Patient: sex F, age 48
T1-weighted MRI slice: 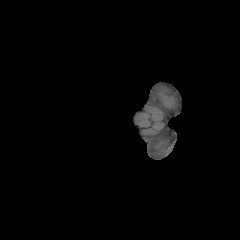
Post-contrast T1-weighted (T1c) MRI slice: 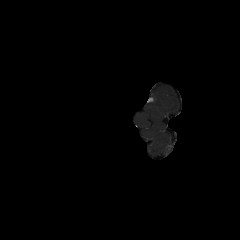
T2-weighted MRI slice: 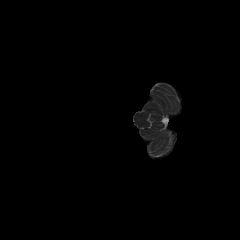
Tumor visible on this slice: no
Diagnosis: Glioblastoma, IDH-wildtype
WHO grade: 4